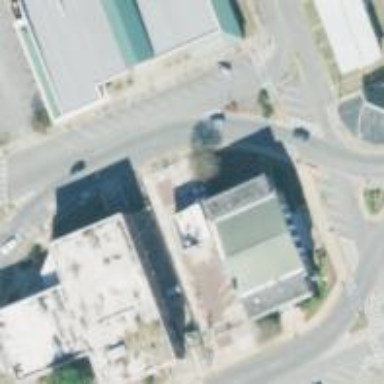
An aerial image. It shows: Public courthouse building.